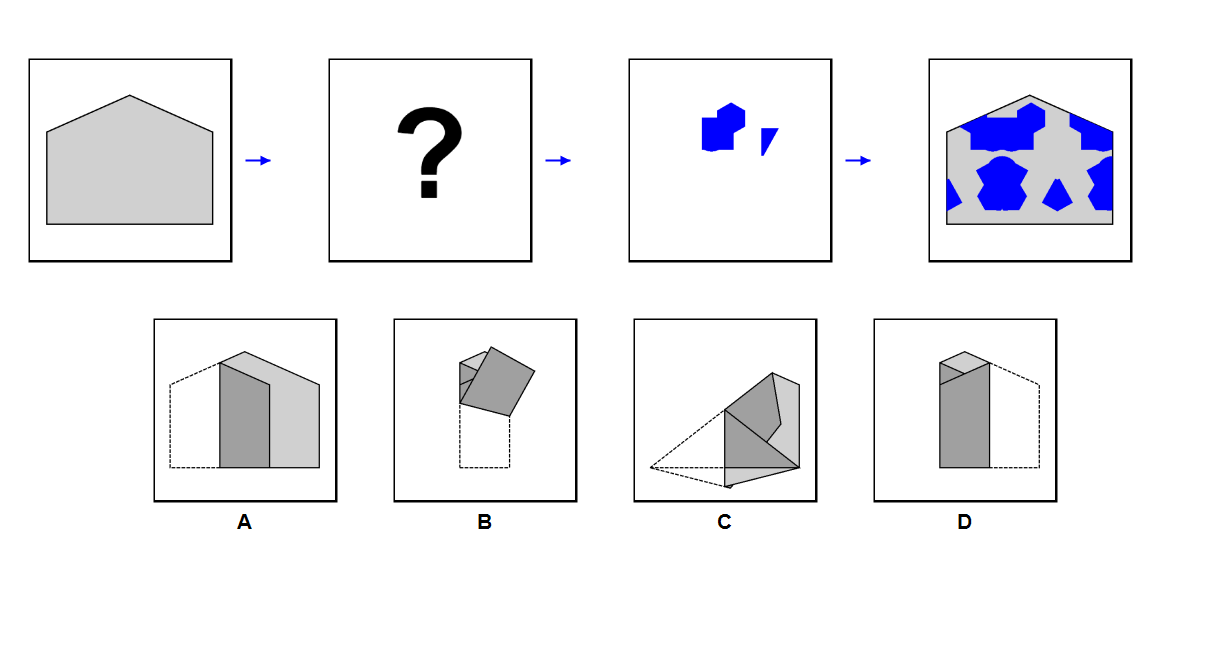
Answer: C